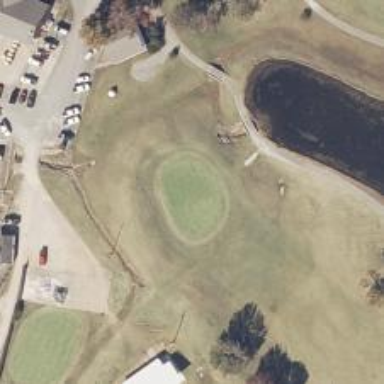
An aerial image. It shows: View of golf hole.